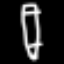
Label: pencil